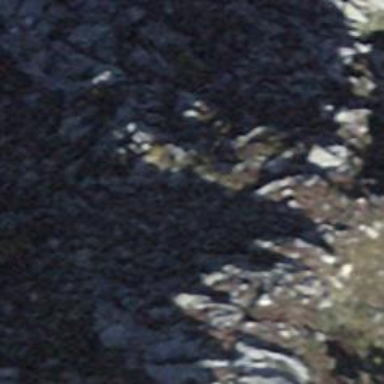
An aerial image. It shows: Arete in nature.